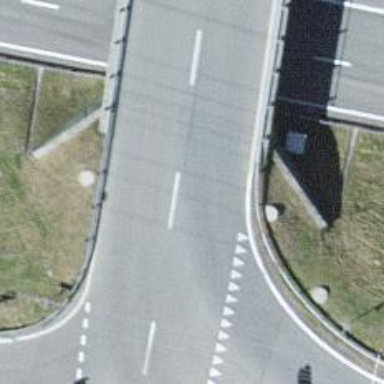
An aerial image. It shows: Tertiary road with asphalt surface.